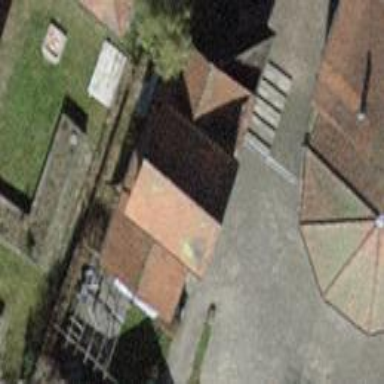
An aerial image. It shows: Shed.